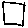
Label: square